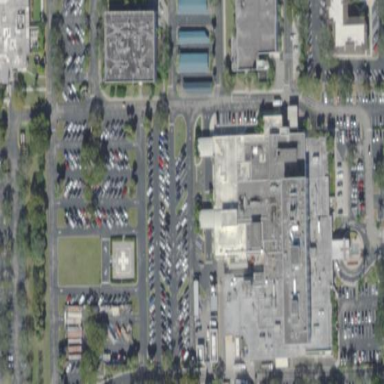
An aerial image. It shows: Healthcare facility identified as hospital.